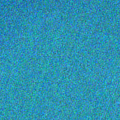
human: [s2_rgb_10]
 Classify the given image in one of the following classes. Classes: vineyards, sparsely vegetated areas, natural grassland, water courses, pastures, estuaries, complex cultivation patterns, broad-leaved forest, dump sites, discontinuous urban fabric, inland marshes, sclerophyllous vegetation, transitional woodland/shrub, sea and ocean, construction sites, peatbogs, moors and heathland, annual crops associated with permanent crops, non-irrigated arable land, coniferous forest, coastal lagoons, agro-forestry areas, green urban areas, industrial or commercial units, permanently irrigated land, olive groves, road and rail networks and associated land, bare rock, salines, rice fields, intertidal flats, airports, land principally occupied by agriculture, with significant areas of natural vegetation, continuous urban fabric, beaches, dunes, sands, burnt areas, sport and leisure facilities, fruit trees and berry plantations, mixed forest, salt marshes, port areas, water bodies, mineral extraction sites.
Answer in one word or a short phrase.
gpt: sea and ocean